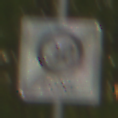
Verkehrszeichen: EndeZone30
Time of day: SunriseSunset
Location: Outdoor (RoadRail)
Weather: Clear
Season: NotSpecified
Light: Natural